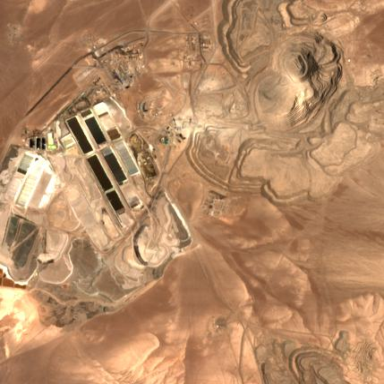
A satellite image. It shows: Industrial area that is mine.